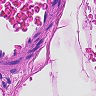
Metastatic tissue present: no